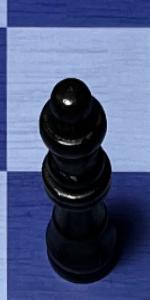
Label: Queen_Black